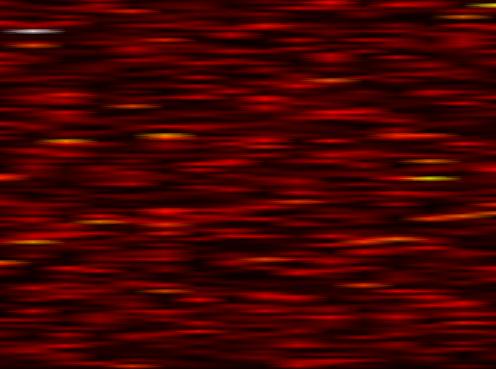
Label: FBMC